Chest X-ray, PA view. Patient: 44 years old, sex M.
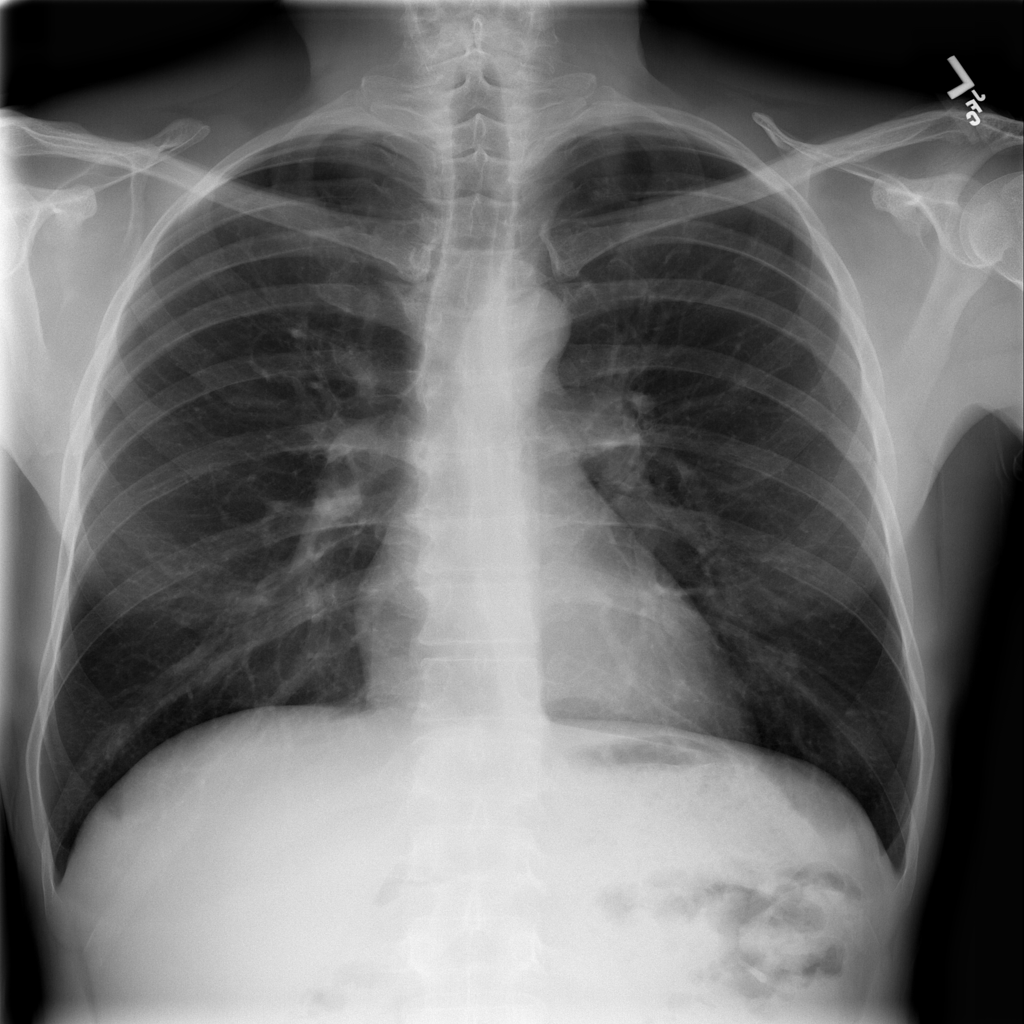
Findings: Pneumonia